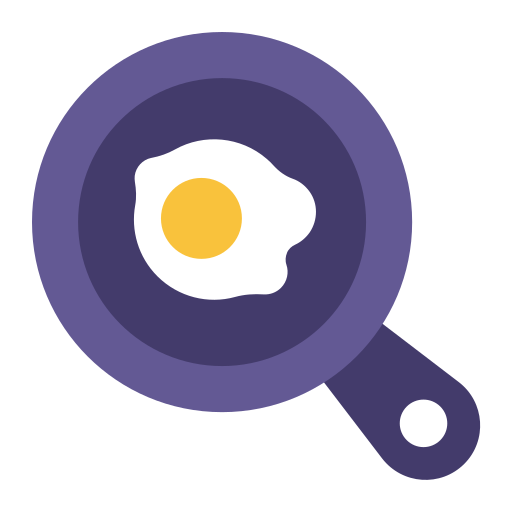
cooking flat